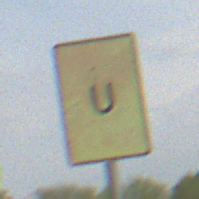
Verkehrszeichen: AnkuendigungOderFortsetzungUmleitungOhnePfeilsymbol
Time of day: MorningAfternoon
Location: Outdoor (Nature)
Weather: PartlyCloudy
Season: NotSpecified
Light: Natural